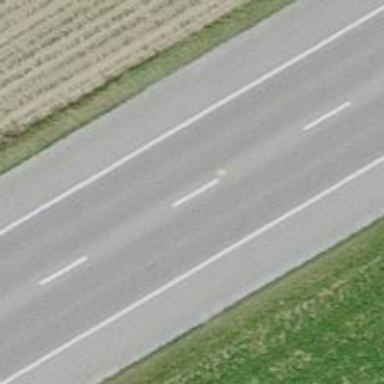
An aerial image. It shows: Asphalt road with primary highway and cycle track.